Question: With lots of help from the community I have managed to get a graph from into a graph using the script below
'''
set terminal png size 2000,600
set output '/usr/src/scripts/plots/core_temp_data/output.png'
set size ratio 0.4
set xdata time
set timefmt "%H:%M:%S"
plot "<awk '{print $4, substr($0,match($0,/temp=[0-9.]+/)+5,RLENGTH-5)}' /var/log/rebootlogfile.log" using 1:2 with lines
'''
I run the script from shell using
'''
gnuplot /usr/src/scripts/plots/core_temp_data/command.gpl
'''
which gives me

the data is a huge file which looks like below but with many more lines over multiple days not just Sat as printed here:
'''
Sat Sep 20 18:10:02 BST 2014 -- temp=57.3'C -- message from script /usr/src/scripts/wifi_test_2.sh
Sat Sep 20 18:11:01 BST 2014 -- temp=57.3'C -- message from script /usr/src/scripts/wifi_test_2.sh
Sat Sep 20 18:12:01 BST 2014 -- temp=57.8'C -- message from script /usr/src/scripts/wifi_test_2.sh
Sat Sep 20 18:13:01 BST 2014 -- temp=57.3'C -- message from script /usr/src/scripts/wifi_test_2.sh
Sat Sep 20 18:14:02 BST 2014 -- temp=58.4'C -- message from script /usr/src/scripts/wifi_test_2.sh
Sat Sep 20 18:15:01 BST 2014 -- temp=57.8'C -- message from script /usr/src/scripts/wifi_test_2.sh
Sat Sep 20 18:16:01 BST 2014 -- temp=57.3'C -- message from script /usr/src/scripts/wifi_test_2.sh
Sat Sep 20 18:16:02 BST 2014 -- WiFi seems stuck, rebooting - message from script /usr/src/scripts/wifi_test_2.sh
Sat Sep 20 18:17:18 BST 2014 -- temp=57.3'C -- message from script /usr/src/scripts/wifi_test_2.sh
Sat Sep 20 18:18:02 BST 2014 -- temp=58.4'C -- message from script /usr/src/scripts/wifi_test_2.sh
Sat Sep 20 18:19:01 BST 2014 -- temp=58.4'C -- message from script /usr/src/scripts/wifi_test_2.sh
Sat Sep 20 18:20:01 BST 2014 -- temp=58.9'C -- message from script /usr/src/scripts/wifi_test_2.sh
'''
1. How can modify the awk command to just print out say "sun"? I've had a go at modifying the if statement question 1 here, but I get syntax errors.
2. How can I plot on a third column a zero or a black line, or something to identify "wifi seems stuck"
3. this is what I'm after (24 hrs of Mon 22) taken from a spreadsheet chart on the data:
4. I was thinking about something like this: plot "<awk 'if ($1 == 'Sat') {print $4, substr($0,match($0,/temp=[0-9.]+/)+5,RLENGTH-5)}' /var/log/rebootlogfile.log" using 1:2 with points but when I run it I get x range is invalid.
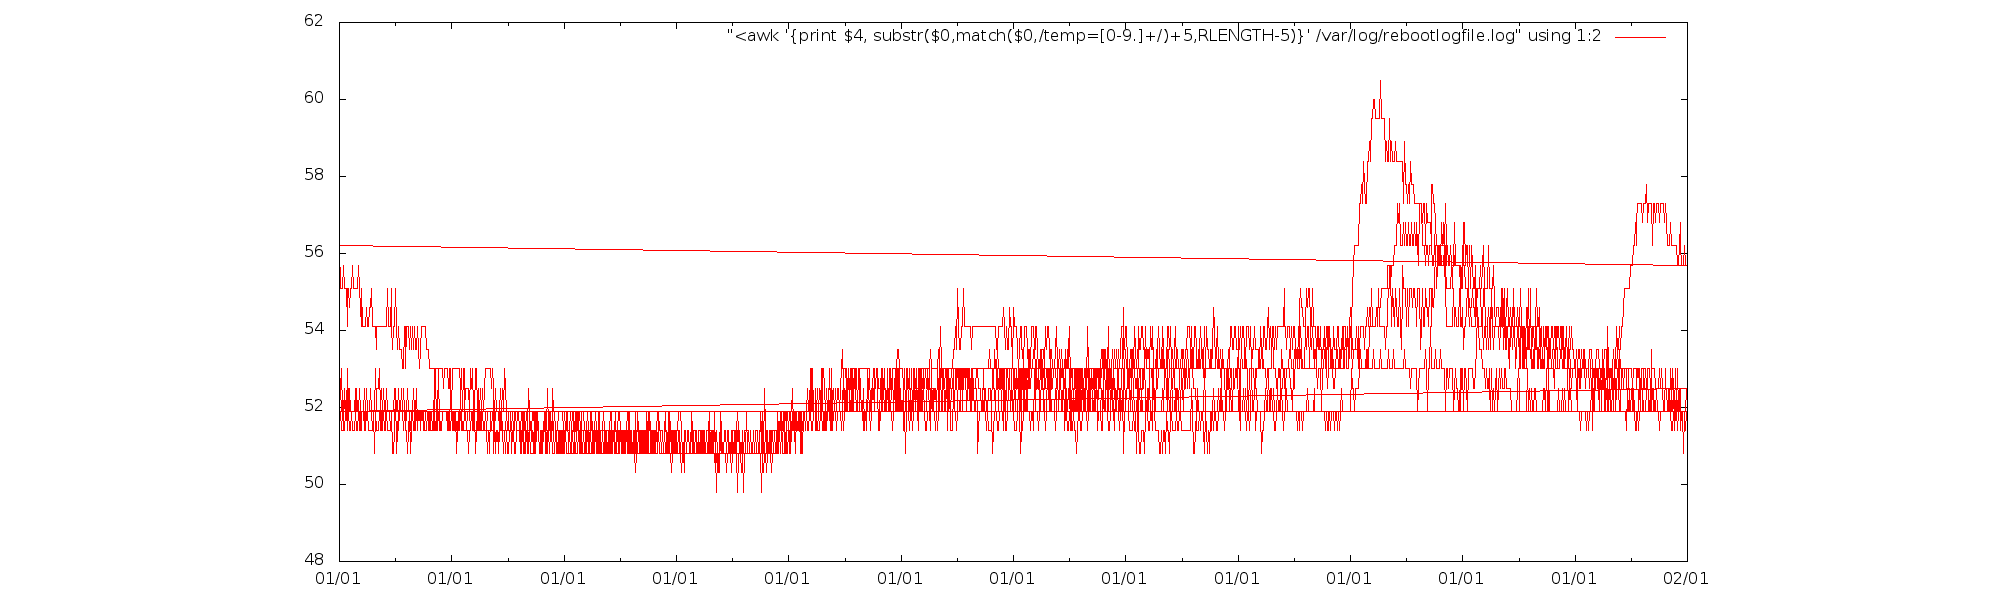
Answer: Thanks to andyras for pointing me in the correct direction. I was trying to grep a column that wasn't being outputted from the awk command. After further searching I stumbled on <URL> and bingo! This command worked!
'plot "<awk '/Mon/ {print $4, substr($0,match($0,/temp=[0-9.]+/)+5,RLENGTH-5)}' /var/log/rebootlogfile.log" using 1:2 with points'